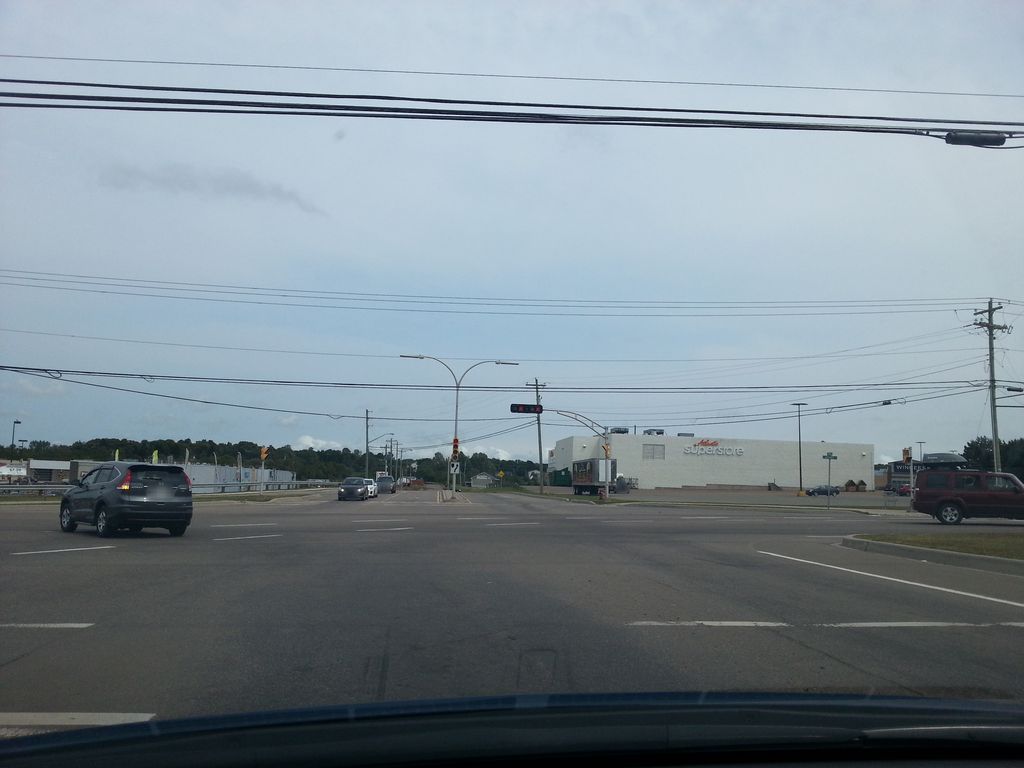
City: charlottetown